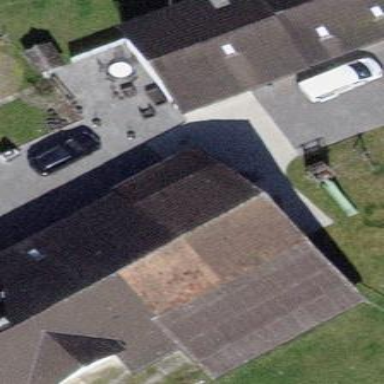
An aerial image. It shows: Simple house.